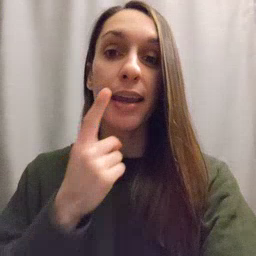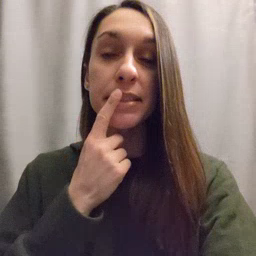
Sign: lips